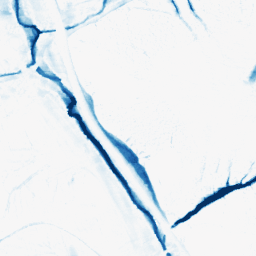
Category: morphological
Decomposition family: morphological_ellipse
Decomposition parameters: operation: closing
width: 10
height: 20
Upsampling method: quadratic
Upsampling parameters: scale: 2
Upsampling scale: 2